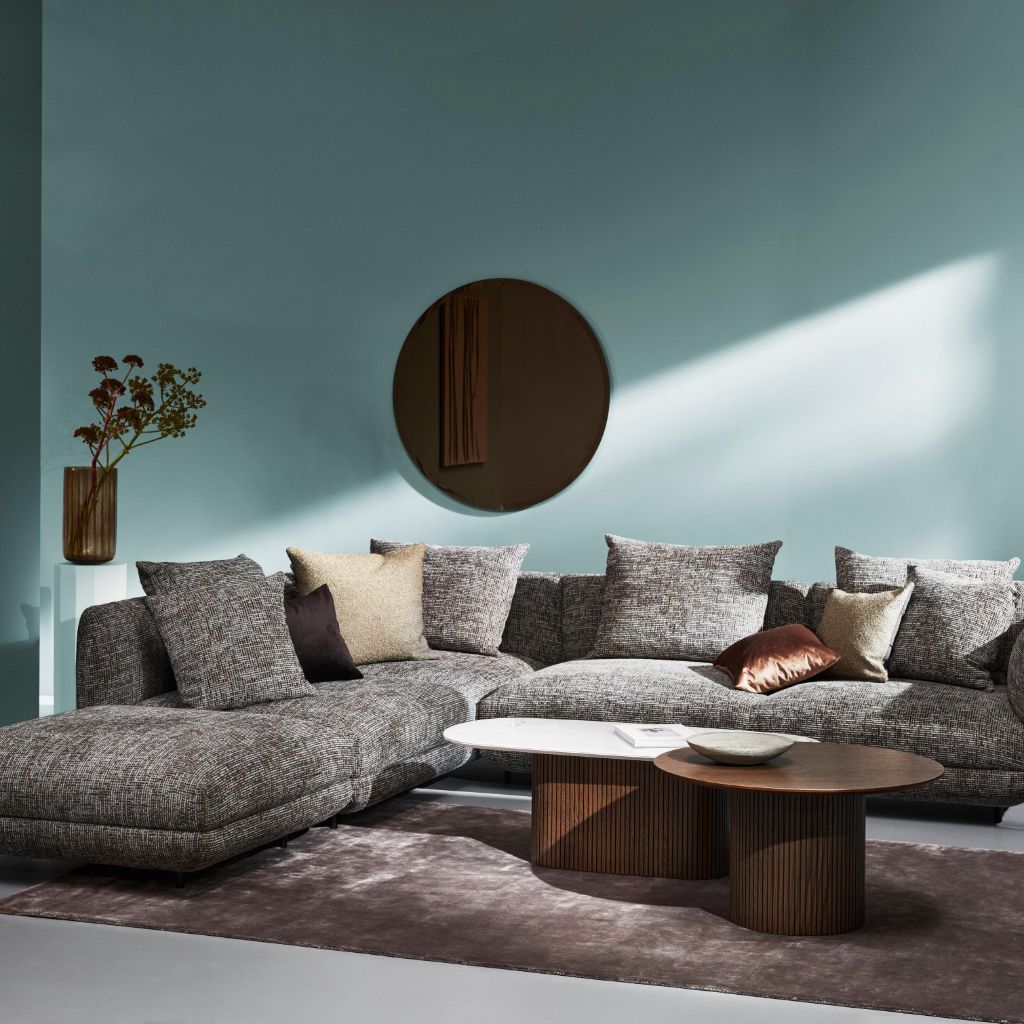
living room, fabric sectional sofa, modern, concrete flooring, with solid pattern, teal paint wallpaper, with solid pattern